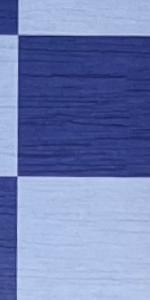
Label: Empty